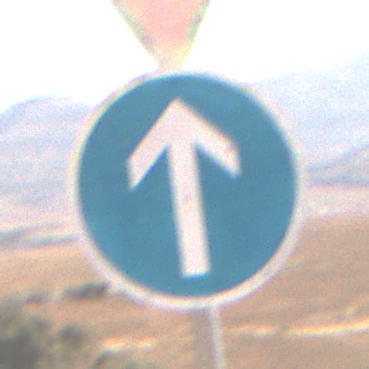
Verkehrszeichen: VorgeschriebeneFahrtrichtungGeradeaus
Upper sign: VorfahrtGewaehren
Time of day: Midday
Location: Outdoor (Nature)
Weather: PartlyCloudy
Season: NotSpecified
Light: Natural